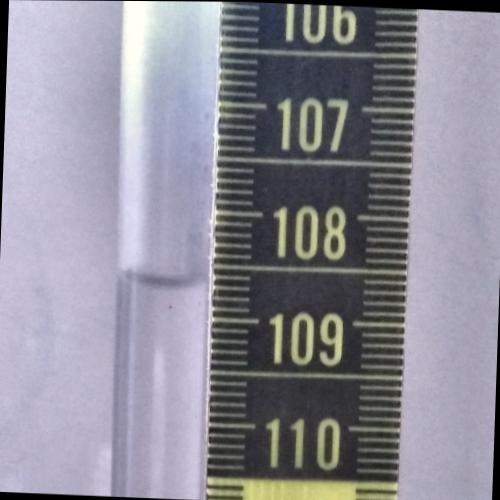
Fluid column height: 108.7 cm